Question: i've seen a similar question, but i didn't get a proper solution, so here's my problem:
(<URL>
i'm creating a BufferedImage, then i grab the graphics from this image, i'll paint a green rectangle on it and let it show within a JPanel... but surprise - it's not green, wo where is my error??
'''
import java.awt.Color;
import java.awt.Dimension;
import java.awt.Graphics;
import java.awt.image.BufferedImage;
import javax.swing.JFrame;
import javax.swing.JPanel;
public class ViewPortTest {
public static void main(String[] args) {
new ViewPortTest().startUp();
}
private void startUp() {
JFrame frame = new JFrame();
frame.setDefaultCloseOperation(JFrame.DISPOSE_ON_CLOSE);
frame.add(new TestPanel() );
frame.pack();
frame.setVisible(true);
}
private class TestPanel extends JPanel{
private static final long serialVersionUID = 1L;
private int myWidth = 256;
private int myHeight = 156;
private BufferedImage img;
public TestPanel() {
super();
setPreferredSize(new Dimension(myWidth, myHeight) );
img = new BufferedImage(myWidth, myHeight, BufferedImage.TYPE_4BYTE_ABGR);
img.createGraphics();
img.getGraphics().setColor(Color.GREEN);
img.getGraphics().fillRect(0, 0, 256, 256);
img.getGraphics().dispose();
}
@Override
protected void paintComponent(Graphics g) {
super.paintComponent(g);
if (img != null ){
g.drawImage(img, 0, 0, null);
}
}
}
}
'''
what comes out is this:

so - where is my green rectangle???
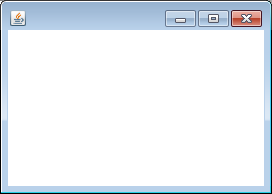
Answer: The problem is the multiple calls to 'getGraphics()'. It is creating multiple 'Graphics' objects. This is essentially an alias for 'createGraphics()'. See <URL>' and make all of your calls on that object:
'''
Graphics2D g = img.createGraphics();
g.setColor(Color.GREEN);
g.fillRect(0, 0, 256, 256);
g.dispose();
'''